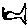
Label: fish